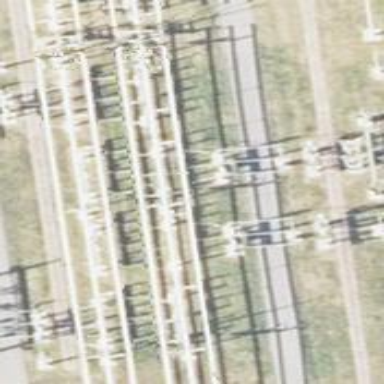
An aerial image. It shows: Transformer line with 3 cables.